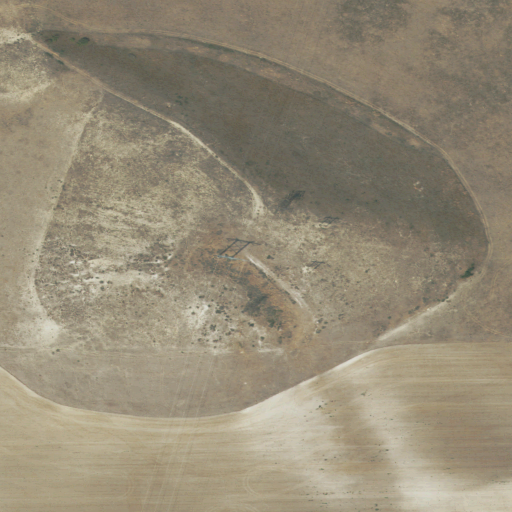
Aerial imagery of mountain in Utah named Pete McCombs Hill containing shrub and cultivated crops